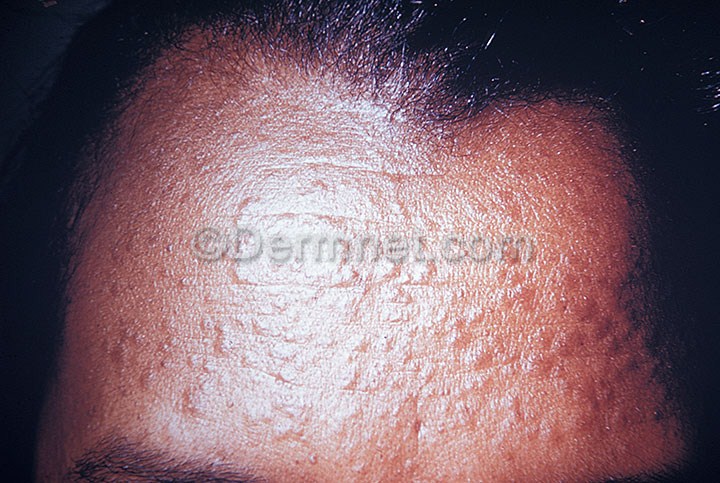
Disease: Seborrheic Keratoses and other Benign Tumors